Question: Is there any way that you can take away the focus ring of the NSAlert button. Here is what I mean:

Here is my code:
'''
[NSApp activateIgnoringOtherApps:YES];
NSAlert *alert = [[[NSAlert alloc] init] autorelease];
[alert addButtonWithTitle:@"Quit"];
[alert addButtonWithTitle:@"Cancel"];
[alert setMessageText:@"Warning!"];
[alert setInformativeText:@"How do you solve this question?"];
[alert setAlertStyle:NSWarningAlertStyle];
[alert beginSheetModalForWindow:nil modalDelegate:self didEndSelector:@selector(someMethodDidEnd:returnCode:contextInfo:) contextInfo:nil];
'''
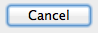
Answer: I would say you should not do this at all, this will go against apple guidelines.